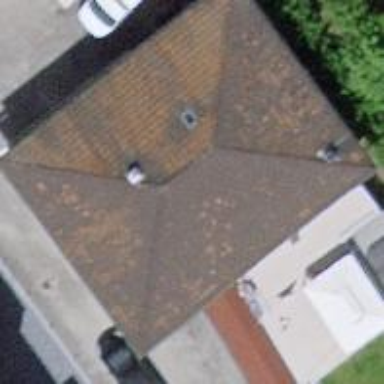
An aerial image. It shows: Detached building.